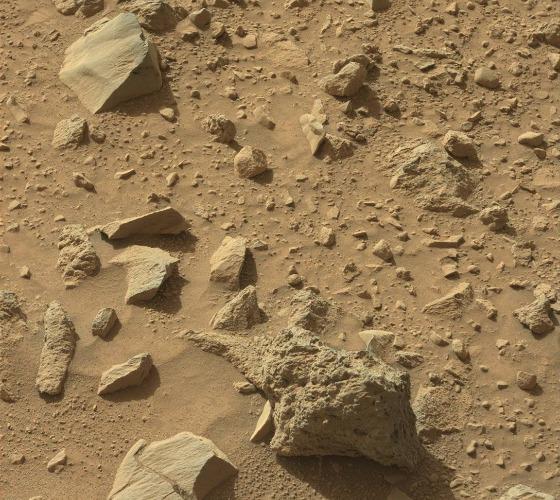
Terrain classes present: Bedrock, Gravel / Sand / Soil, Rock, Shadow